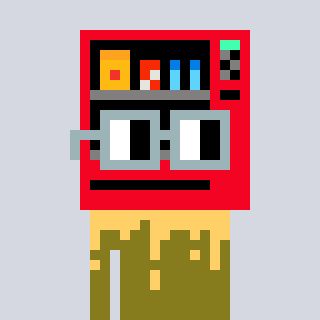
a pixel art character with square dark gray glasses, a vending machine-shaped head and a gunk-colored body on a cool background